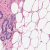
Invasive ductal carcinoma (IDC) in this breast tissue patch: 0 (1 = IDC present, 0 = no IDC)